Question: Sencha Architect not showing build button. Any reasons why? Here is a picture of what I'm seeing:

Thanks,
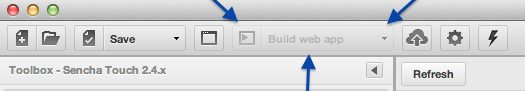
Answer: You need to:
1. Install Ruby
2. Install Java Runtime Environment
3. Apache Ant
Check current status at Dependencies section (Menu > Edit > Preferences)
<URL>